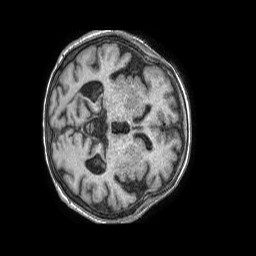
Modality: T1w
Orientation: axial
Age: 86
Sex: female
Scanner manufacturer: philips
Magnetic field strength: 1.5 T
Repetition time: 0.007811 s
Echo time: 0.003664 s